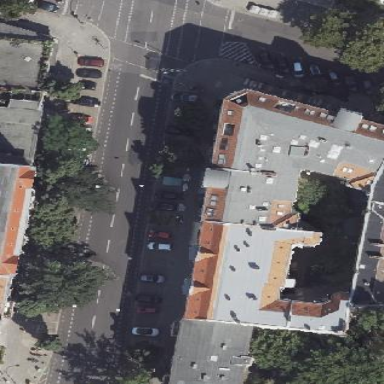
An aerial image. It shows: Unique apartment building with double saltbox roof shape.